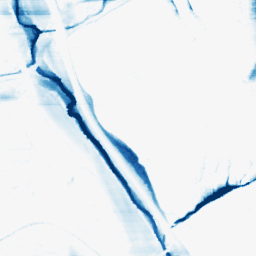
Category: morphological
Decomposition family: morphological_rect
Decomposition parameters: operation: closing
width: 50
height: 5
Upsampling method: sinc_blackman
Upsampling parameters: scale: 2
kernel_size: 8
Upsampling scale: 2